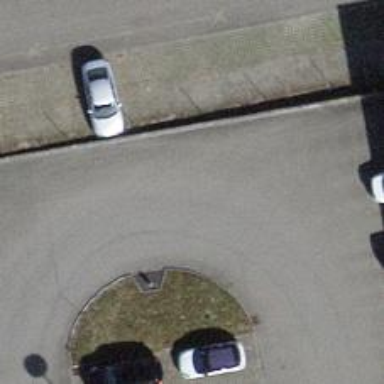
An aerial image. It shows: Parking aisle designated as service road.